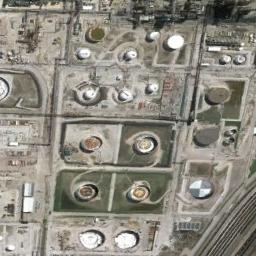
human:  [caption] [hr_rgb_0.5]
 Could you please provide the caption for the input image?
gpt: About half of the storage tanks on this open lot have their lids open .

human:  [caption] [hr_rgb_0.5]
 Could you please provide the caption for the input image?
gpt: There are many storage tanks on the bare land .

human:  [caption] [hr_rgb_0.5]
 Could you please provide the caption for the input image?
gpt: There are many roads around the storage tanks .

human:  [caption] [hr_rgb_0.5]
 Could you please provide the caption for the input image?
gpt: There are many neatly arranged storage tanks and many pipelines in the factory .

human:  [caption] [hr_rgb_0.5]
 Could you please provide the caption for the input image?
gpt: There are some storage tanks of different sizes .